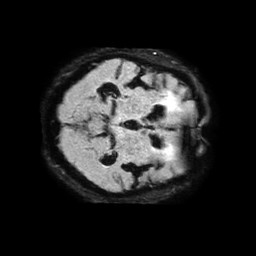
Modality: FLAIR
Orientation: axial
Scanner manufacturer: philips
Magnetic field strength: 1.5 T
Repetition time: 6 s
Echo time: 0.09856 s